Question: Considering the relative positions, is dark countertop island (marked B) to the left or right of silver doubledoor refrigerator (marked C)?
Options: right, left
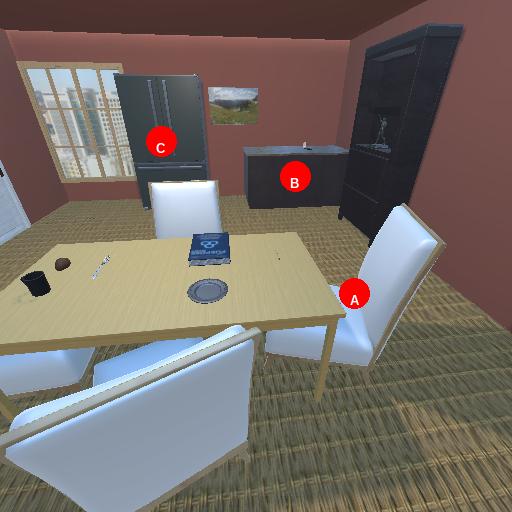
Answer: right